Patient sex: M
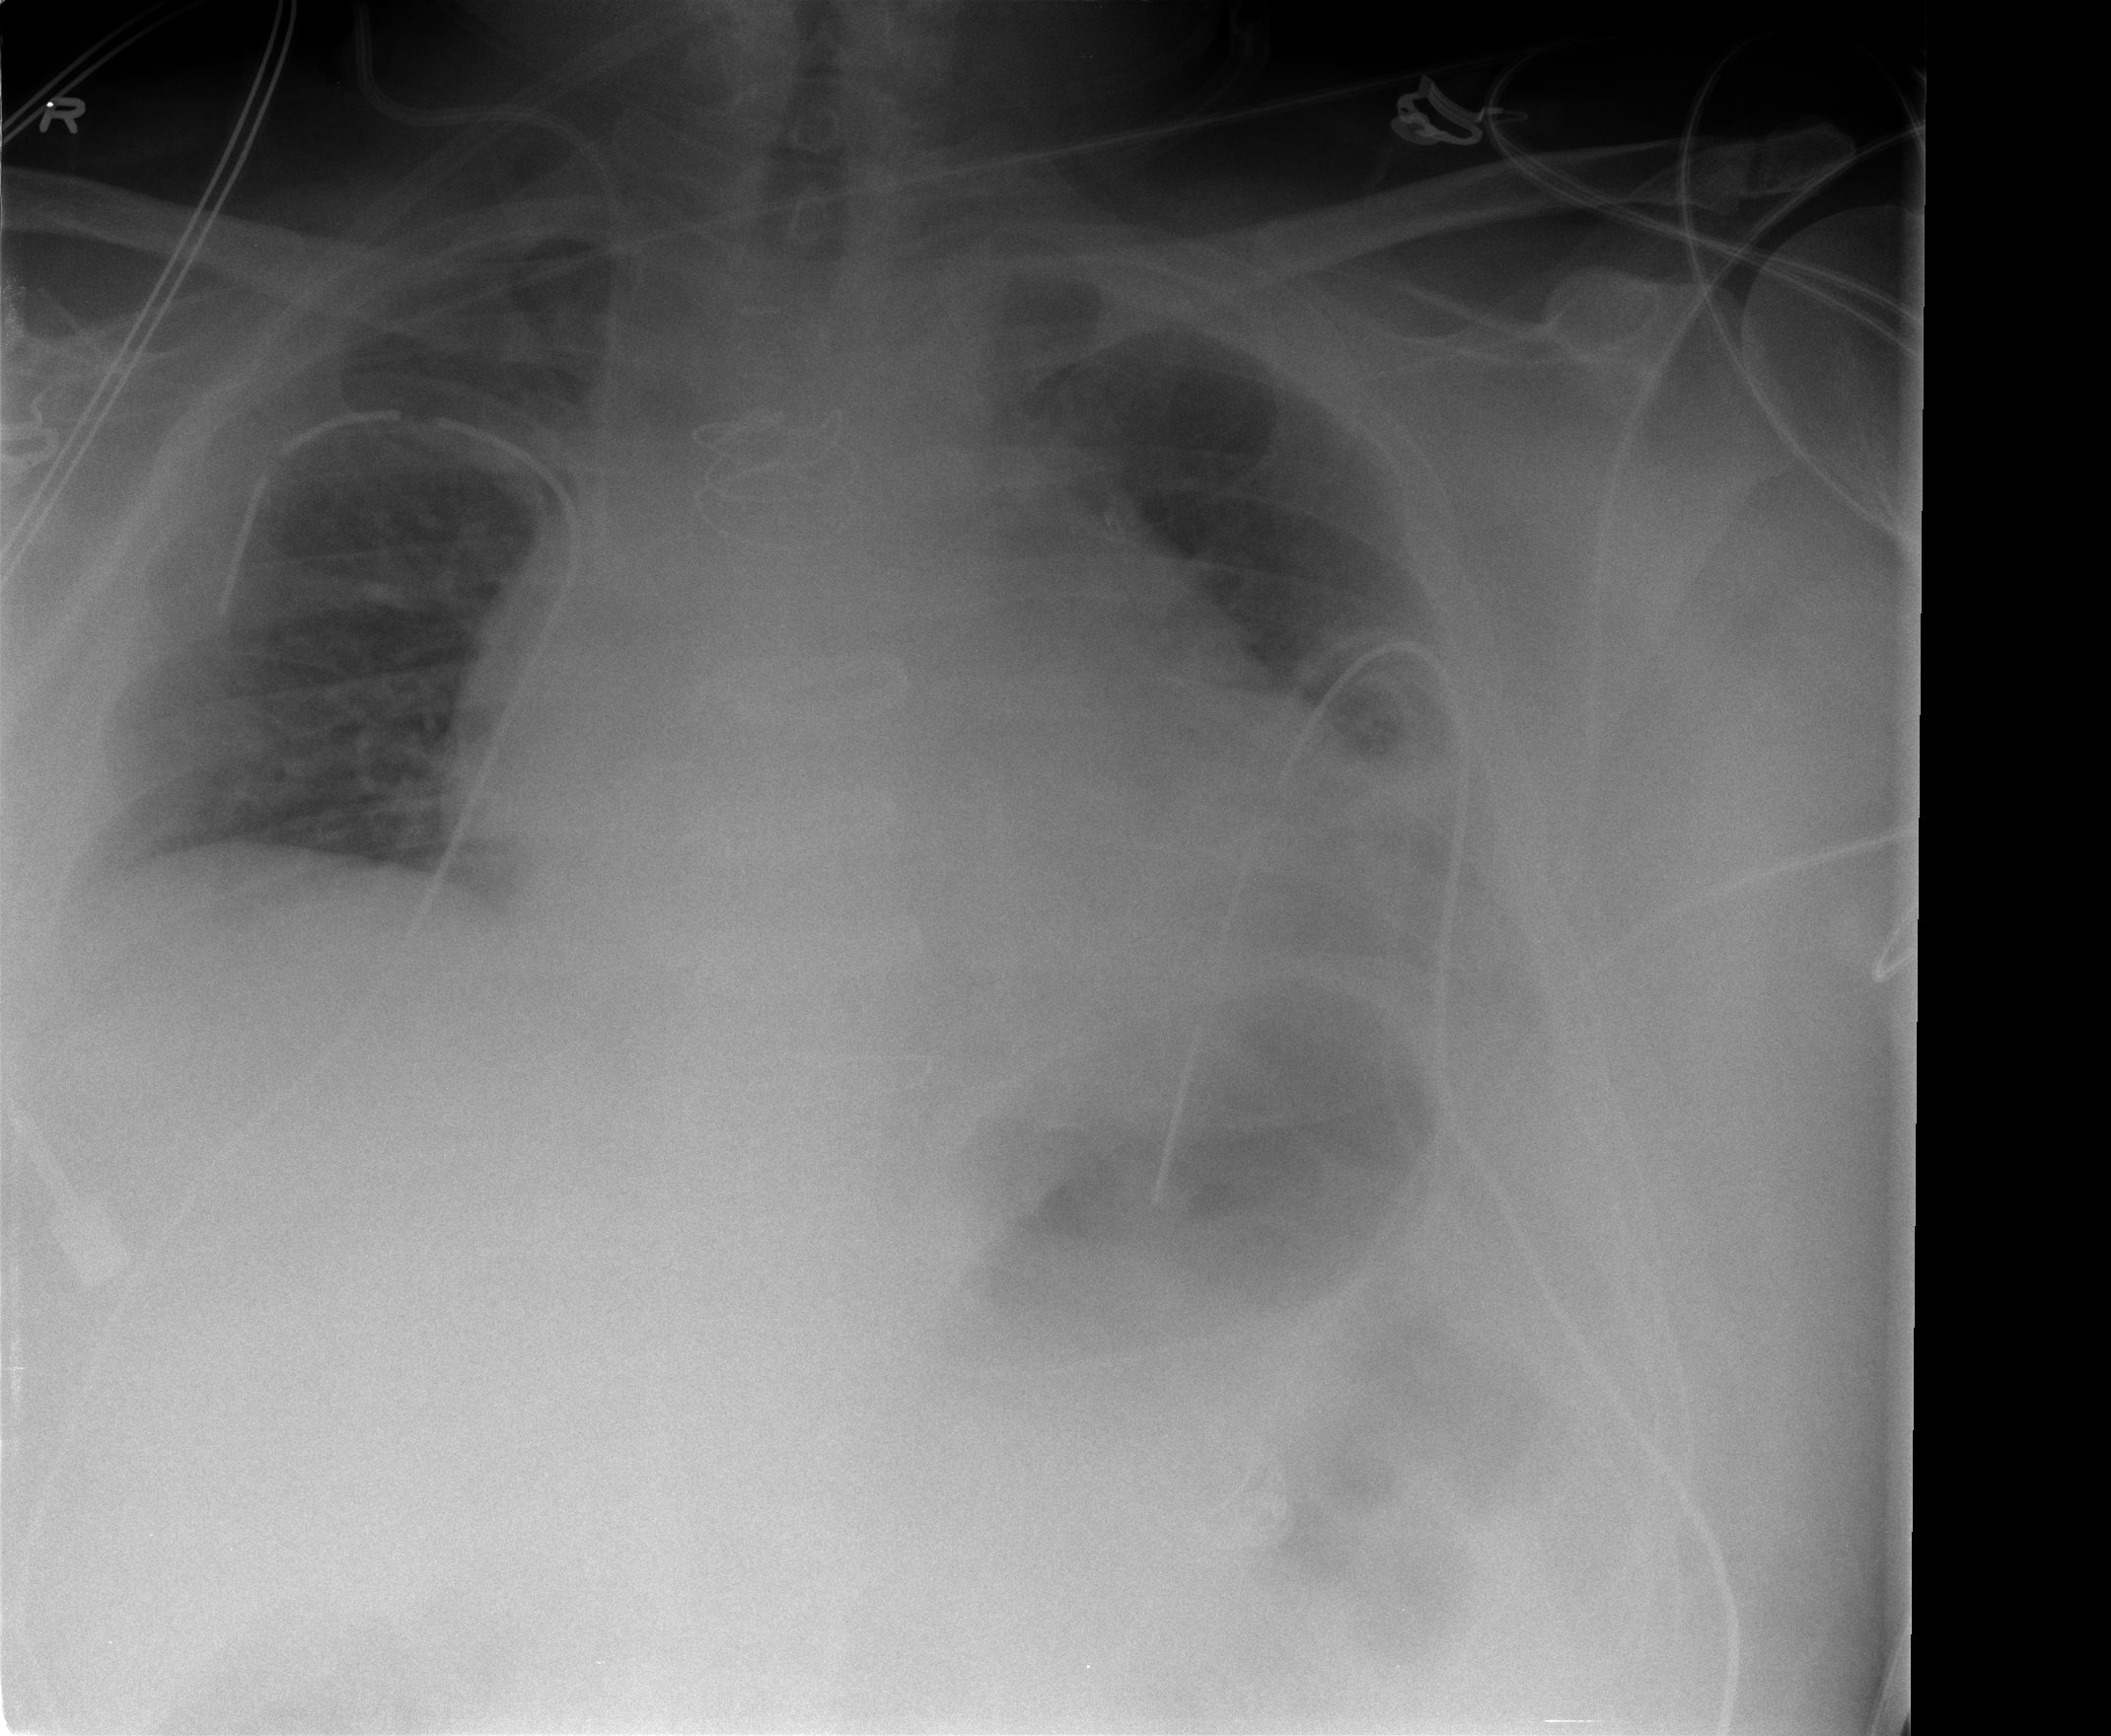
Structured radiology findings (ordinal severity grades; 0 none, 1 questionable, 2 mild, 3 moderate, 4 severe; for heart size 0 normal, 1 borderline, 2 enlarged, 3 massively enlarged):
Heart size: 2
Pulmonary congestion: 2
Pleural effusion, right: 1
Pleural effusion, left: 2
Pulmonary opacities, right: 0
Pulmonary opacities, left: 0
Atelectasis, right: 2
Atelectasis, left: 2